Chest X-ray. View position: PA
Patient age: 152
Patient sex: F
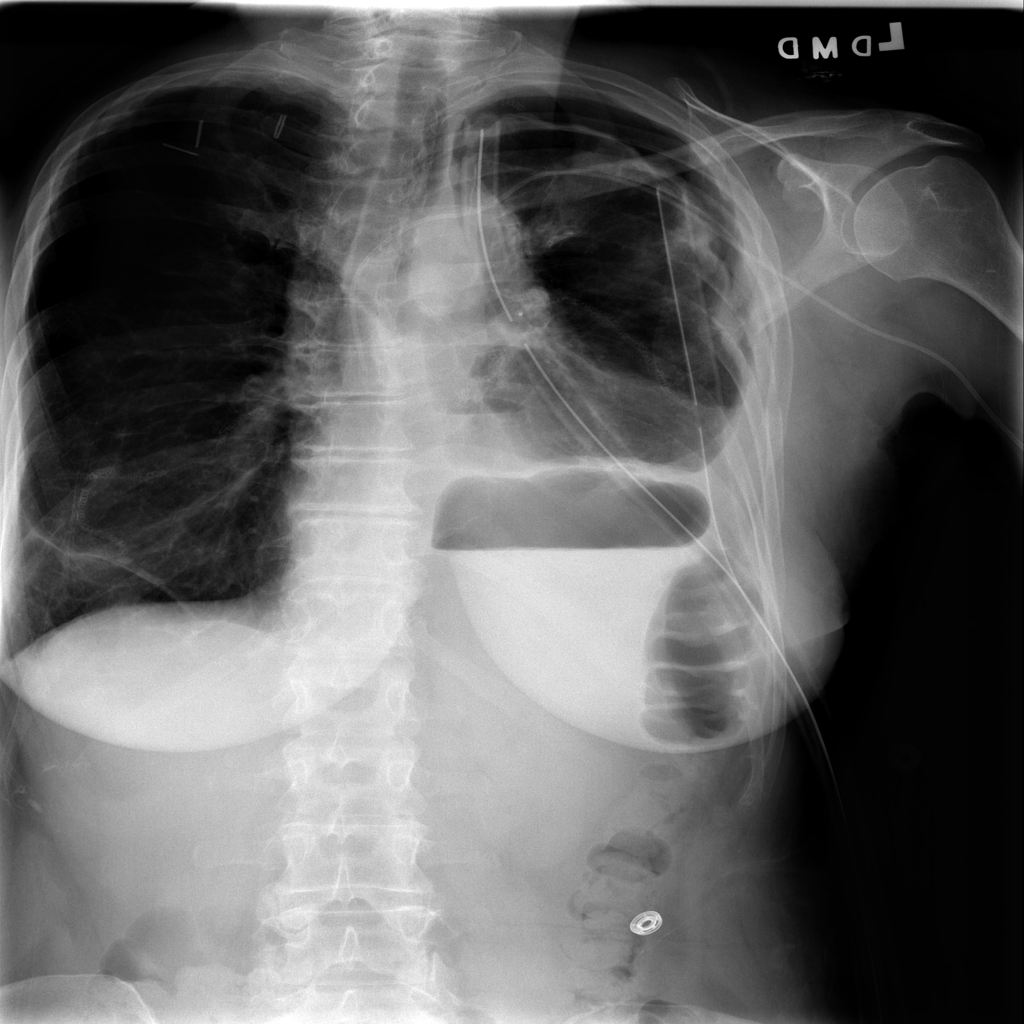
Finding: Pneumothorax